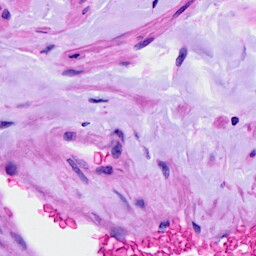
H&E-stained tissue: Ovarian